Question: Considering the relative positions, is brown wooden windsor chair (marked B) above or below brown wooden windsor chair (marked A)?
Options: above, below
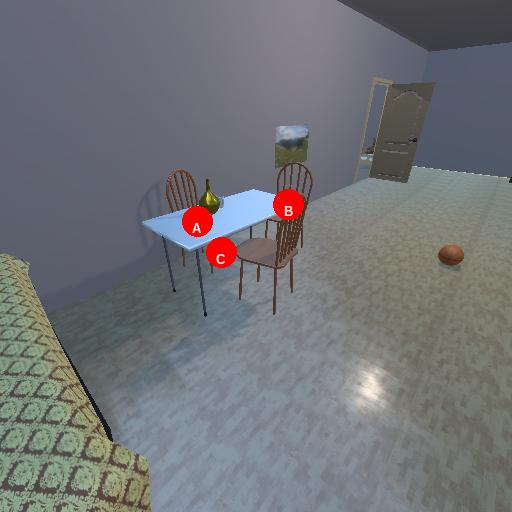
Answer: above